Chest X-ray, AP view. Patient: 34 years old, sex M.
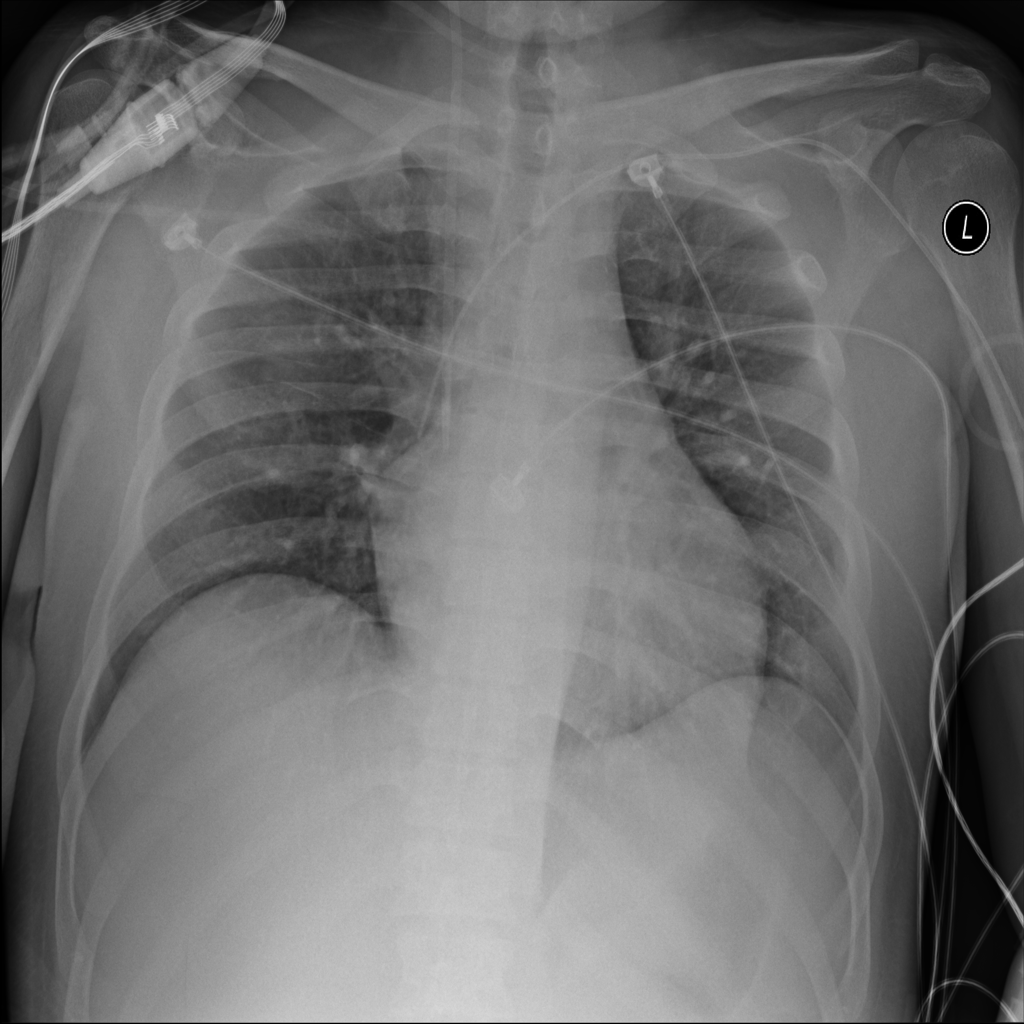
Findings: No Finding